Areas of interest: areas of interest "Exhibition and Convention Center"
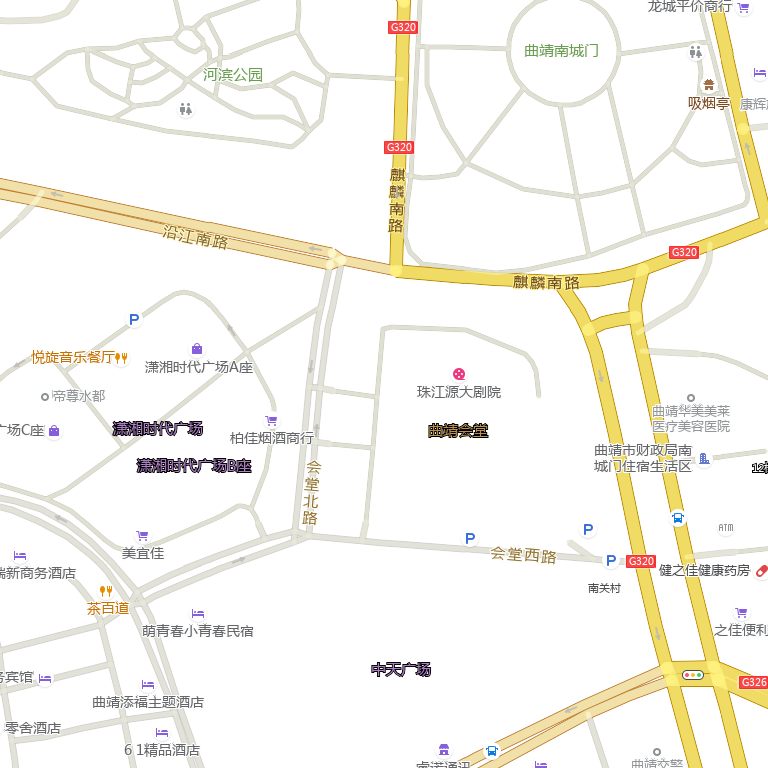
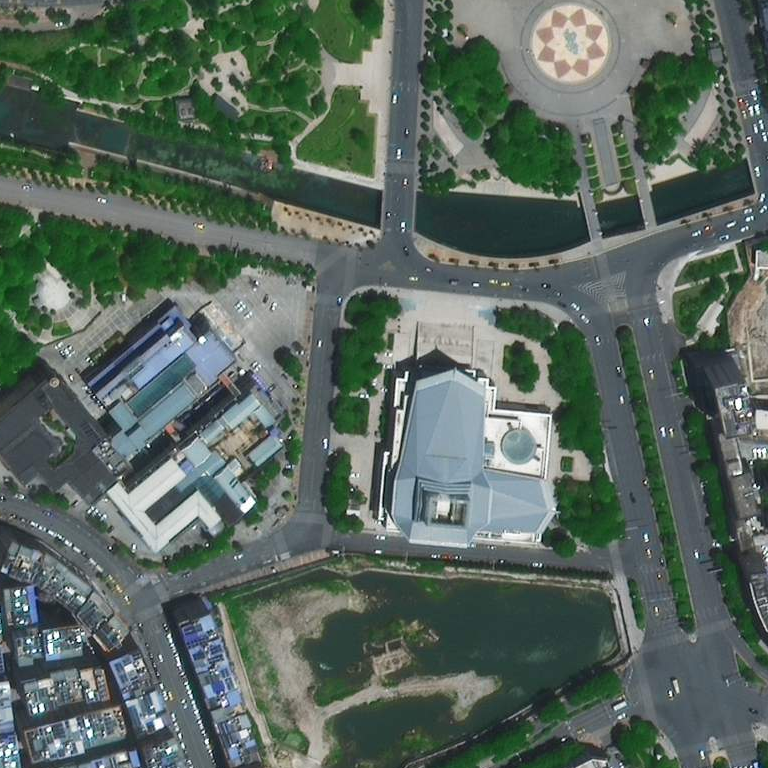